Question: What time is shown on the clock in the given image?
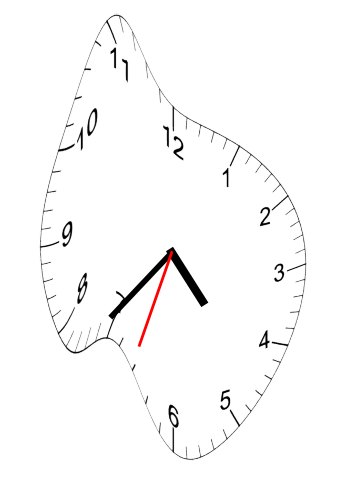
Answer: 04:36:33